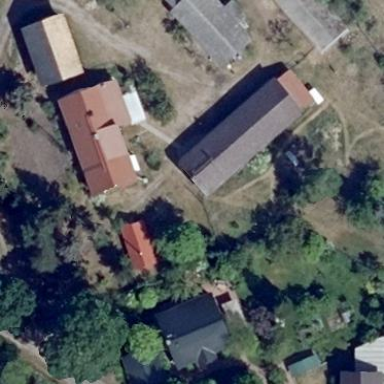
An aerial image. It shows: Building with gabled roof oriented along its structure.